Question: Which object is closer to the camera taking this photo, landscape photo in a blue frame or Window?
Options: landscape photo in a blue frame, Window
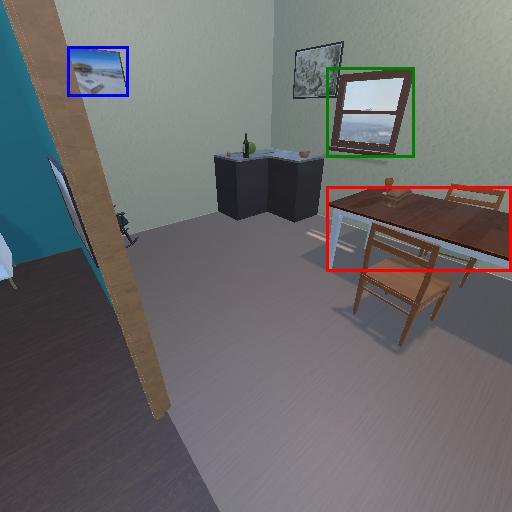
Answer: landscape photo in a blue frame